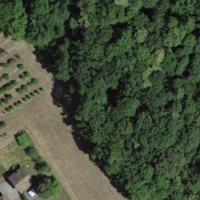
EUNIS habitat code: 53
Species observed at this site:
Fagus sylvatica